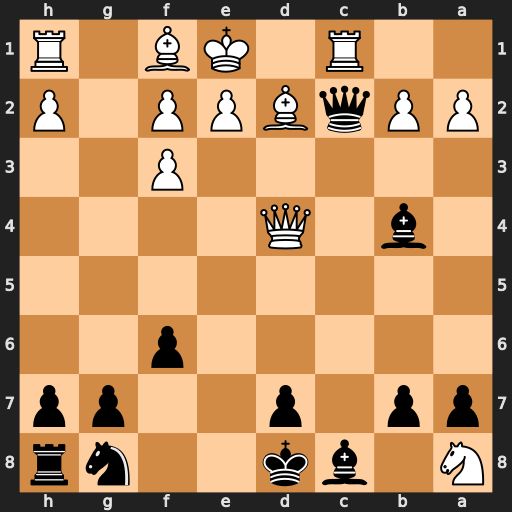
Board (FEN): N1bk2nr/pp1p2pp/5p2/8/1b1Q4/5P2/PPqBPP1P/2R1KB1R
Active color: b
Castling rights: K
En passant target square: -
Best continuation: Qxc1#